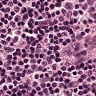
Metastatic tissue present: no